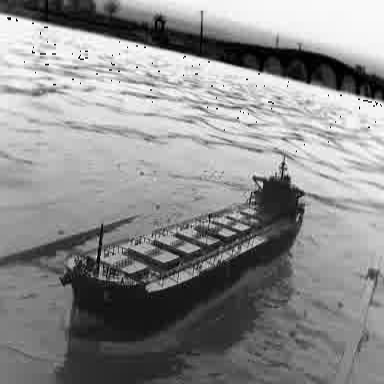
There is a liner in the infrared image.